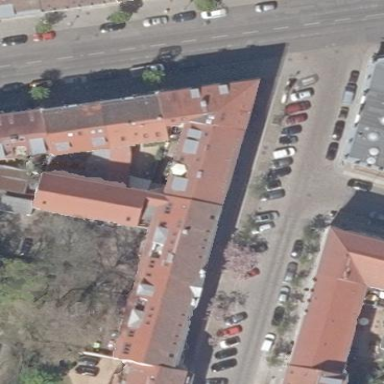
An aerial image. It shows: Historic hospital building with baroque architecture. The gabled roof of the building is made of red roof tiles. It is currently used for commercial purposes.